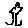
Label: tree